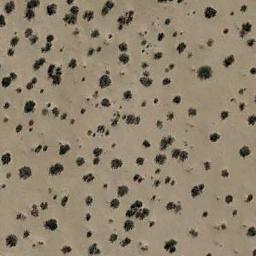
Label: chaparral